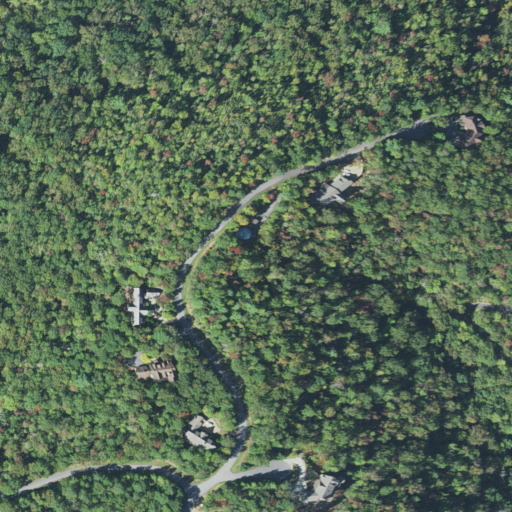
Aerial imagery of mountain in North Carolina named Elk Lodge Mountain containing mixed forest, open development, low intensity development, deciduous forest, medium intensity development, and evergreen forest